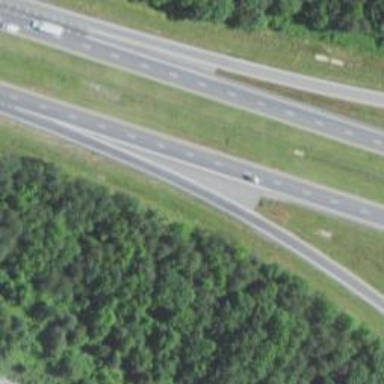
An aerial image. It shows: Asphalt motorway.